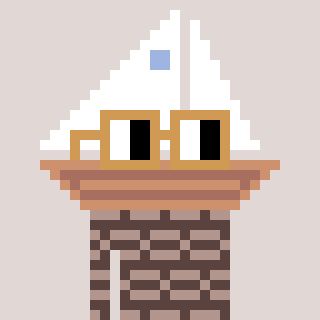
a pixel art character with square brown glasses, a sailboat-shaped head and a darkbrown-colored body on a warm background